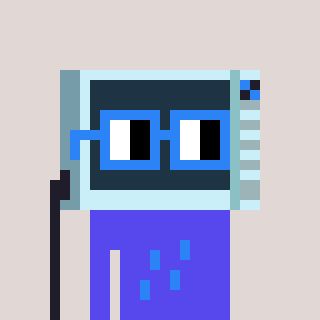
a pixel art character with square blue glasses, a microwave-shaped head and a computerblue-colored body on a warm background